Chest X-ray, PA view. Patient: 44 years old, sex F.
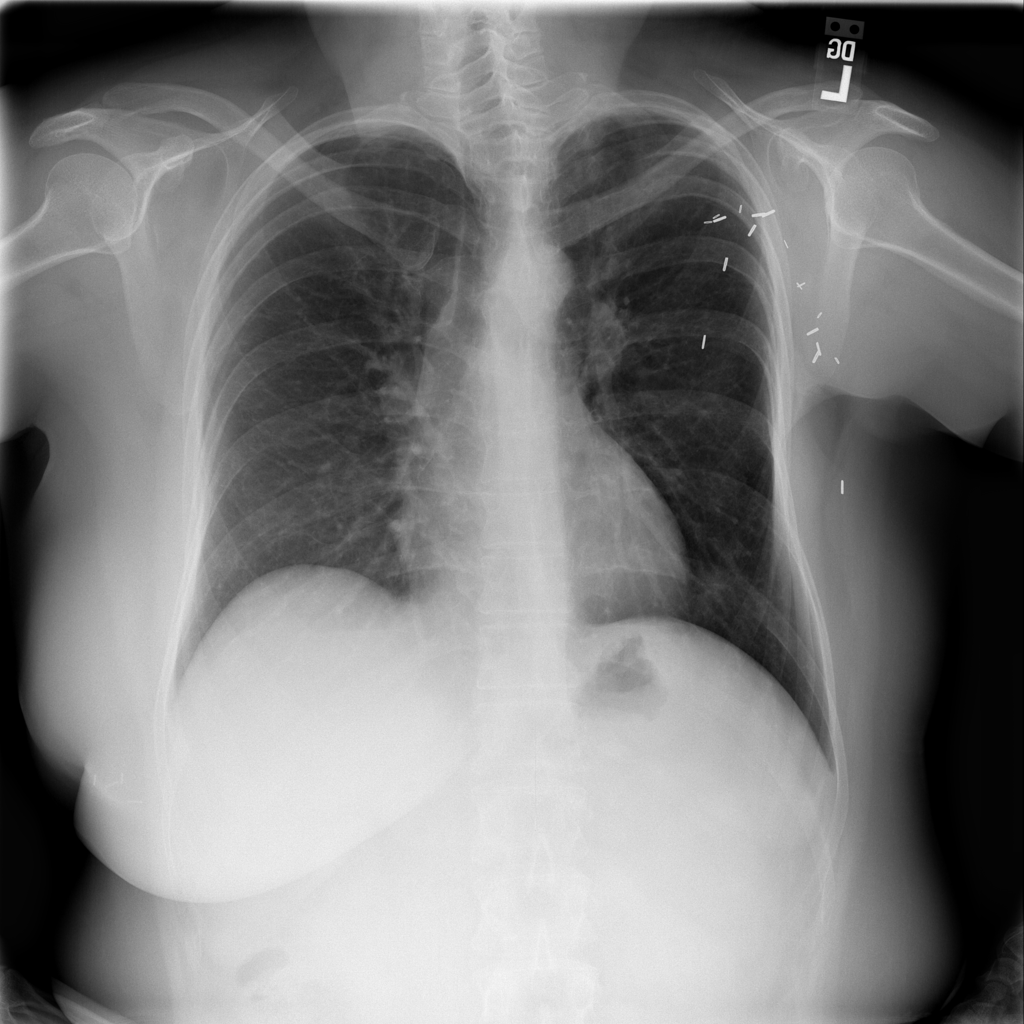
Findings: No Finding